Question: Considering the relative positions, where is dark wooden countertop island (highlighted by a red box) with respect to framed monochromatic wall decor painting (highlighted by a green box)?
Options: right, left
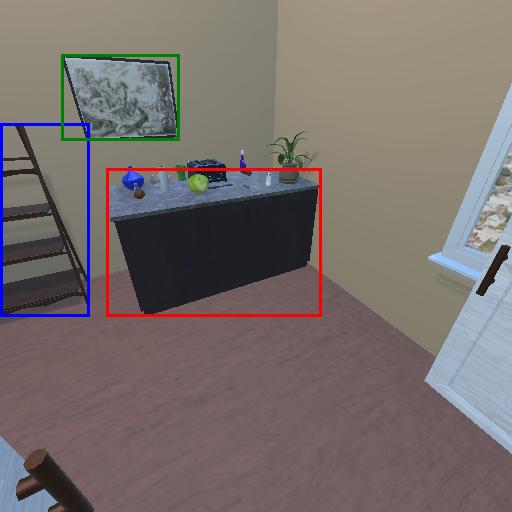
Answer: right